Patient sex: F
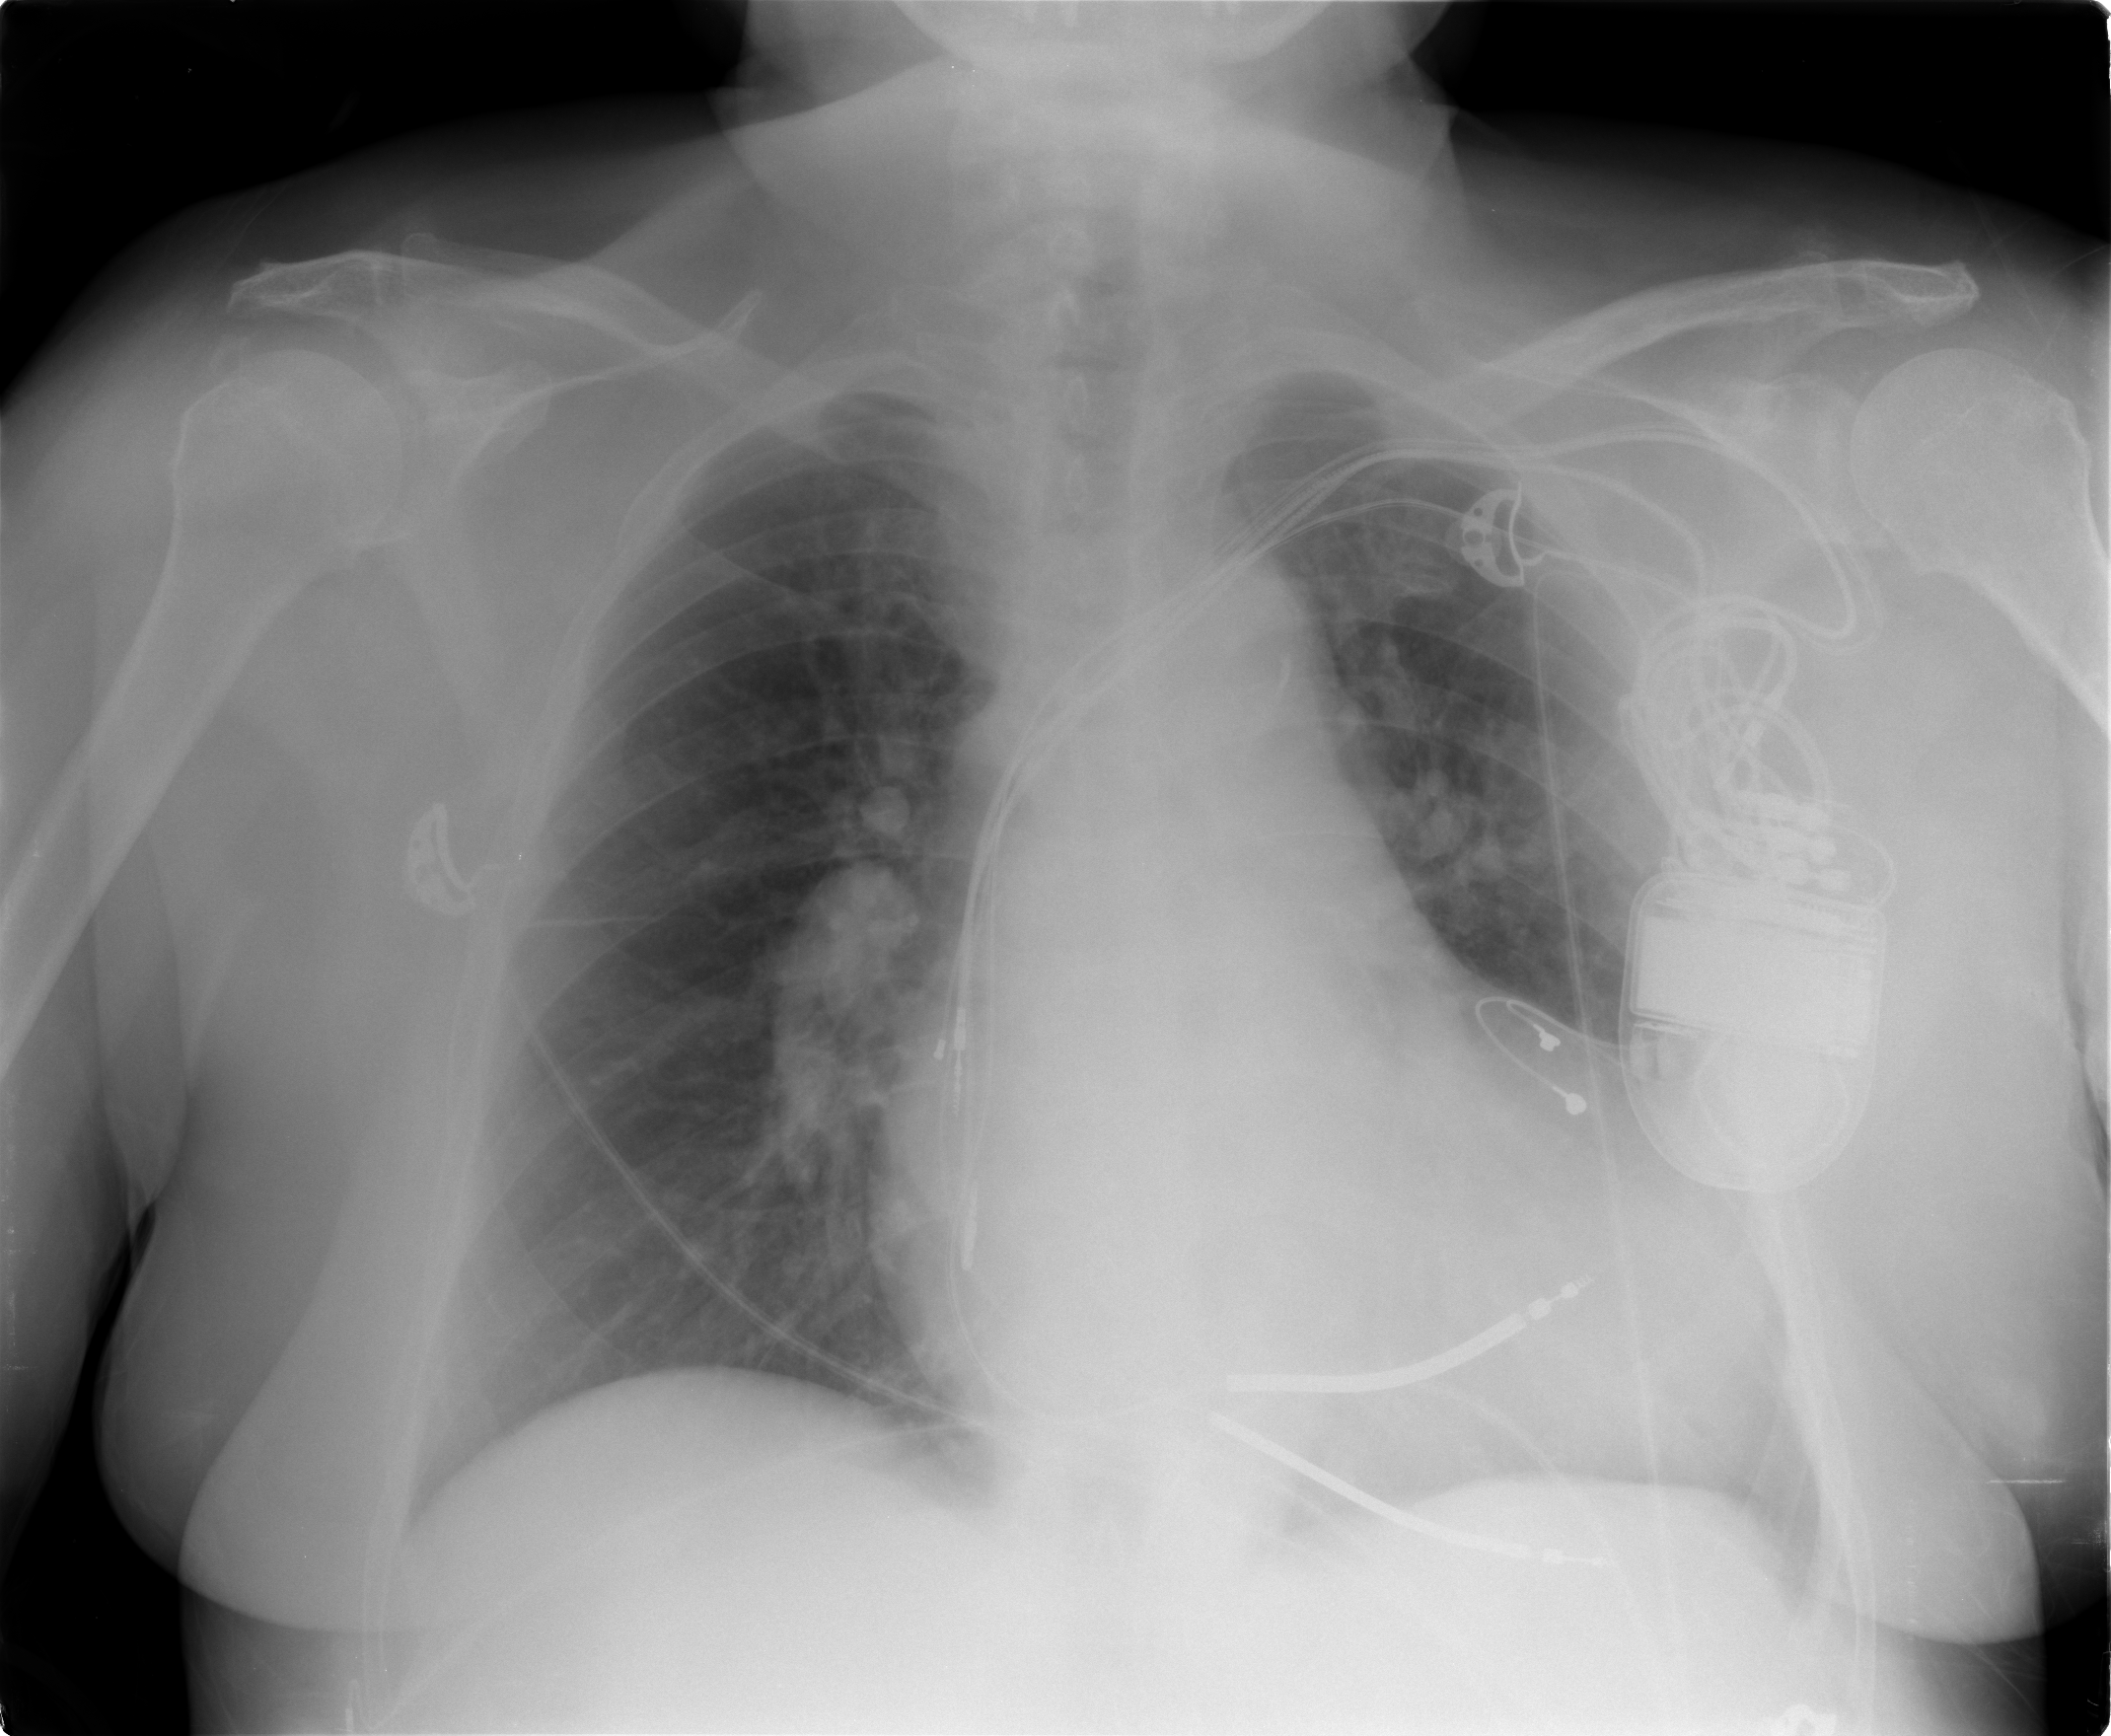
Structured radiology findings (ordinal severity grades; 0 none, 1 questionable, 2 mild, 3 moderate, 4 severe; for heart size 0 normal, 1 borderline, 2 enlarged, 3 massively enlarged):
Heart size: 2
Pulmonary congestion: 2
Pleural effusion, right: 0
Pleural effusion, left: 1
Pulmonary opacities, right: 0
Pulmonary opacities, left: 1
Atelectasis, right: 1
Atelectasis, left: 2